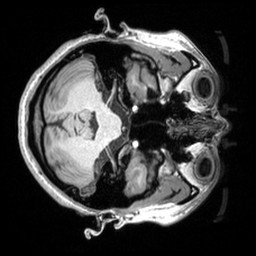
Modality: T1w
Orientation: axial
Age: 22
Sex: female
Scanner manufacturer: siemens
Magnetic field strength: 3 T
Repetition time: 2.53 s
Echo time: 0.00298 s